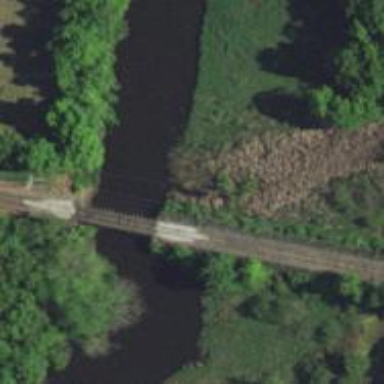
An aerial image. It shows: Railway bridge.